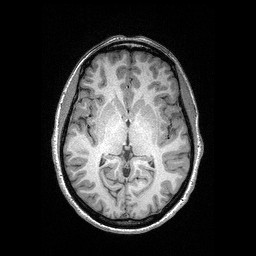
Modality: T1w
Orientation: coronal
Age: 30
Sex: female
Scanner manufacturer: siemens
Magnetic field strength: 3 T
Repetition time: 2.4 s
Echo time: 0.03 s